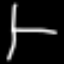
Label: chair